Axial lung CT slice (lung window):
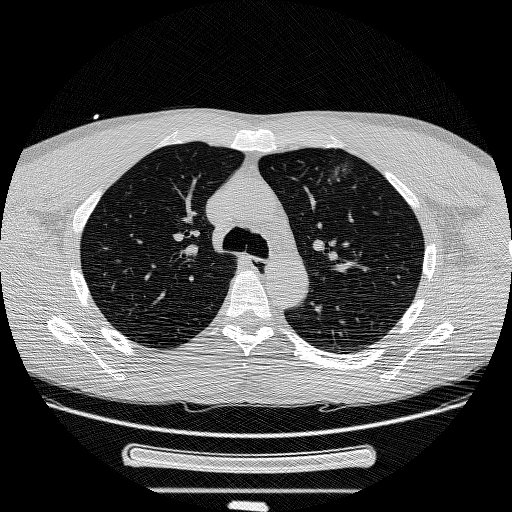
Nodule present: no